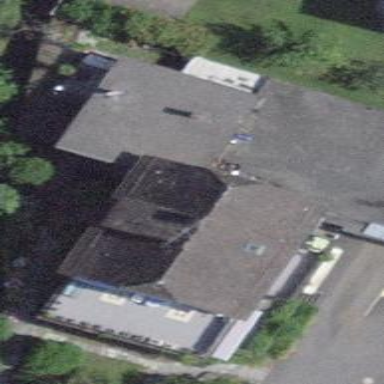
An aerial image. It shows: White house with flat roof.